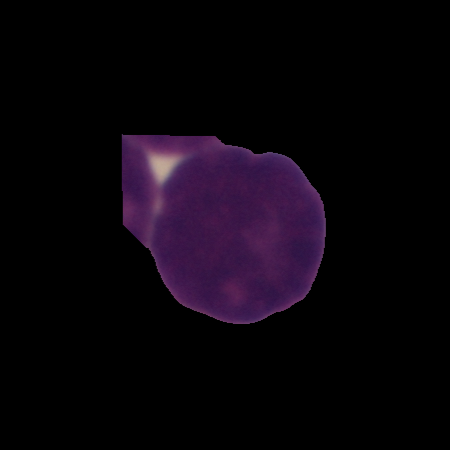
Label: cancer